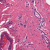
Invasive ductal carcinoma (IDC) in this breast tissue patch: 0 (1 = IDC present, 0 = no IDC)